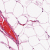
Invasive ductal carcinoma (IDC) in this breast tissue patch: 0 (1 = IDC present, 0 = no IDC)